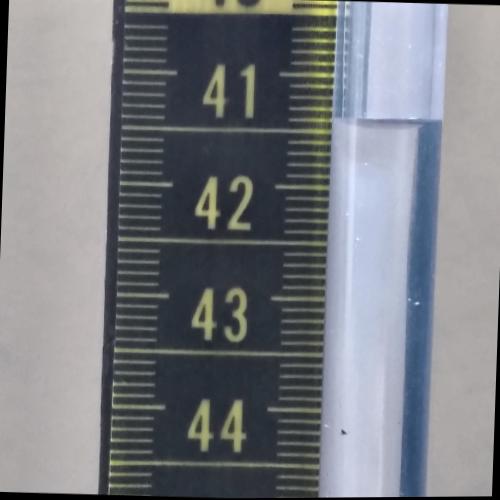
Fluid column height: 41.4 cm